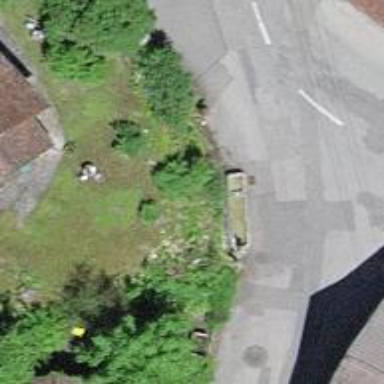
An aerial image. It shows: Bus stop with platform for public transport.